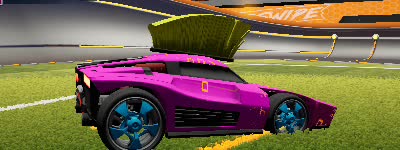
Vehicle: breakout